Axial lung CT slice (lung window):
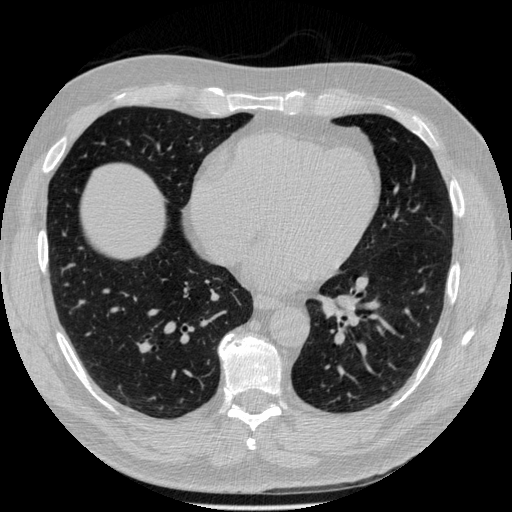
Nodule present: no